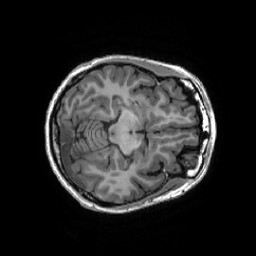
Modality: T1w
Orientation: axial
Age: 22
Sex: female
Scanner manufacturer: ge
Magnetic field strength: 3 T
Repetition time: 0.007348 s
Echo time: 0.003036 s